Field crop: maize
Growth stage: 2
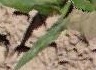
Species: maize